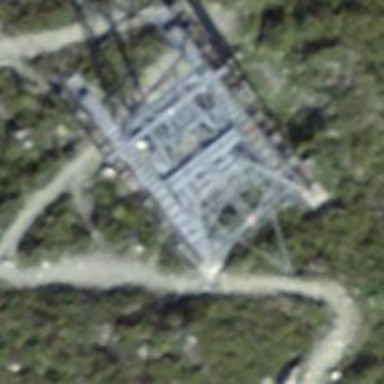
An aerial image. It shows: Pylon for aerialway.